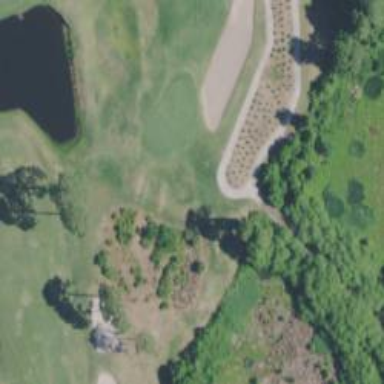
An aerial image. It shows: Path for both road and golf.